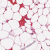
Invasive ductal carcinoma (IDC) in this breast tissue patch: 0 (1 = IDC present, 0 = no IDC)